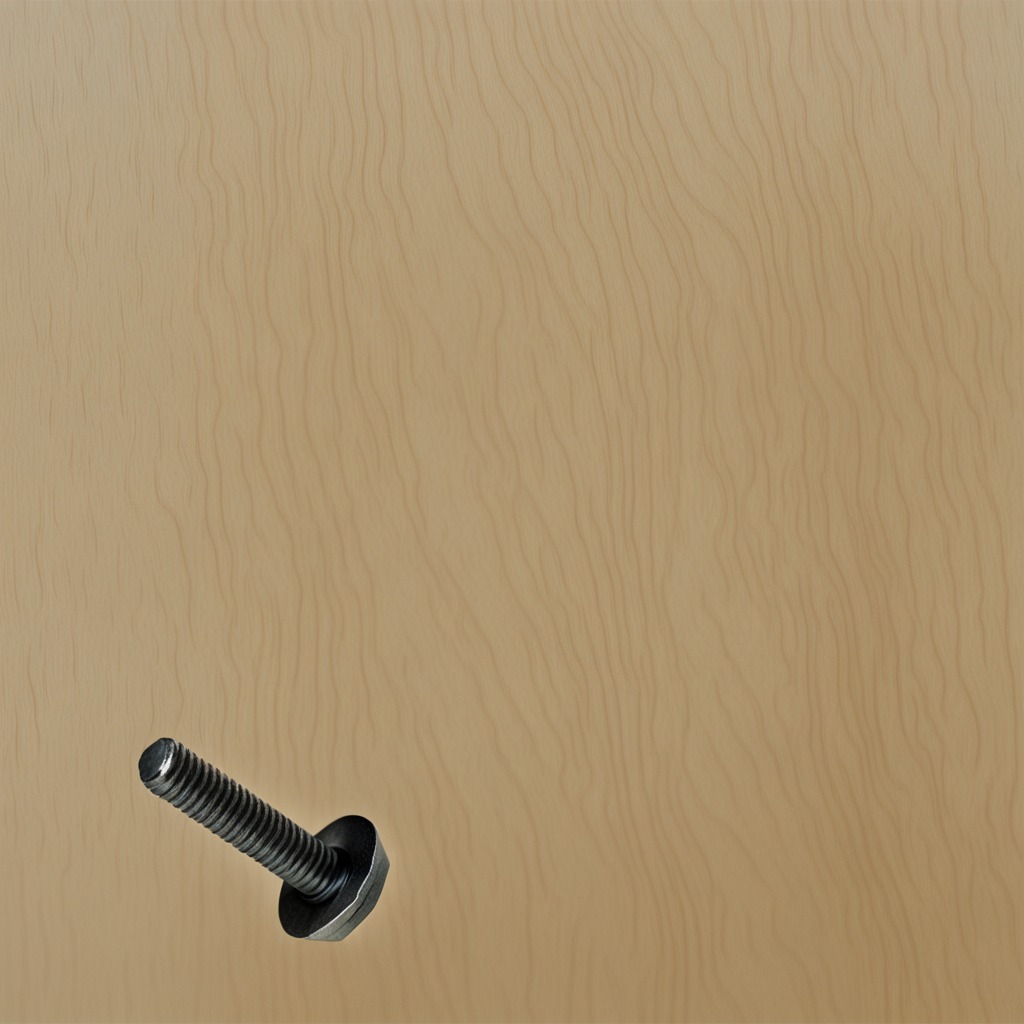
A metal screw lies on a plywood surface in a paint workshop lit by afternoon window light.